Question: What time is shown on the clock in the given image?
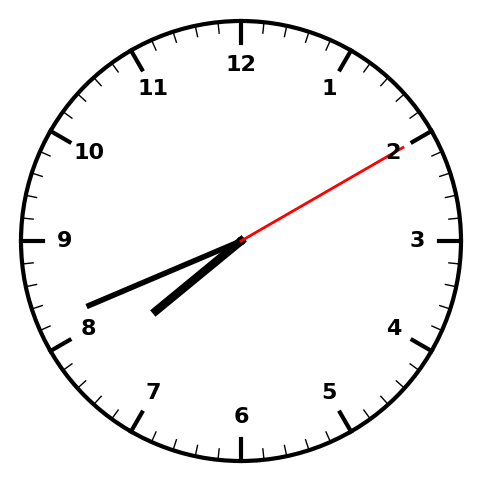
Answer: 07:41:10